Question: Is it possible to search in an IQueryable
'''
public static IQueryable<object> SearchAllFields(IQueryable<object> query, string term)
{
query = query.Where(q => q.Property1 == term);
query = query.Where(q => q.Property2 == term);
query = query.Where(q => q.Property3 == term);
return query;
}
'''
Lets say I want to compare the search term to each of the properties that the object might have, without knowing before what properties the object might have.
---
:
I am attempting to create a generic DataTable solution to display any tabular information that might be necessary (orders, books, customers, etc.)
To test the concept I'm using the ApplicationLogs table in my database. The DataTable looks as follows:

Lets say when typing in that search box I want to search for that value in all the columns that might be displayed. The query that populates the table:
'''
IQueryable<object> query = (from log in db.ApplicationLog
orderby log.LogId descending
select new
{
LogId = log.LogId,
LogDate = log.LogDate.Value,
LogLevel = log.LogLevelId == 1 ? "Information" : log.LogLevelId == 2 ? "Warning" : "Error",
LogSource = log.LogSourceId == 1 ? "Www" : log.LogSourceId == 2 ? "Intranet" : "EmailNotification",
LogText = log.LogText
});
'''
As you can see, this query will determine what the properties of the object will be. The example is taken from the logs table, but it can come from any number of tables. Then, if I want to call the generic search method from the original post:
'''
query = DataTableHelper.SearchAllFields(query, pageRequest.Search);
'''
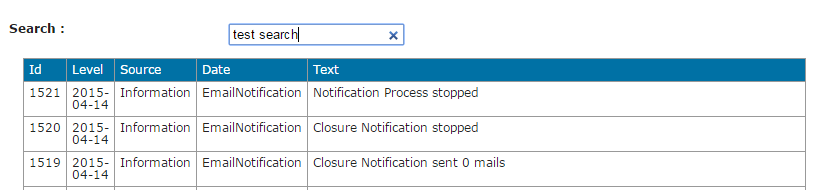
Answer: You can use reflection to search through all the properties of the element, but if you want to return all rows where any property matches then you need to use predicatebuilder to build the applied query instead Where().
This example code will return both instances of Foo where A,B and C are "a". And the instances of Bar where E, F and G are "a". Also added example of anonymous type.
'''
class Program
{
private class Foo
{
public string A { get; set; }
public string B { get; set; }
public string C { get; set; }
}
private class Bar
{
public string E { get; set; }
public string F { get; set; }
public string G { get; set; }
}
static void Main(string[] args)
{
var list = new List<Foo>
{
new Foo { A = "a", B = "a", C = "a" },
new Foo { A = "a2", B = "b2", C = "c2" },
new Foo { A = "a3", B = "b3", C = "c3" },
};
var list2 = new List<Bar>
{
new Bar { E = "a", F = "a", G = "a" },
new Bar { E = "a2", F = "b2", G = "c2" },
new Bar { E = "a3", F = "b3", G = "c3" },
};
var q1 = Filter(list.AsQueryable(), "a");
var q2 = Filter(list2.AsQueryable(), "a");
foreach (var x in q1)
{
Console.WriteLine(x);
}
foreach (var x in q2)
{
Console.WriteLine(x);
}
var queryable = list.Select(p => new
{
X = p.A,
Y = p.B,
Z = p.C
}).AsQueryable();
var q3 = Filter(queryable, "a");
foreach (var x in q3)
{
Console.WriteLine(x);
}
Console.ReadKey();
}
private static IQueryable<object> Filter(IQueryable<object> list, string value)
{
foreach (var prop in list.ElementType.GetProperties())
{
var prop1 = prop;
list = list.Where(l => Equals(prop1.GetValue(l, null), value));
}
return list;
}
}
'''